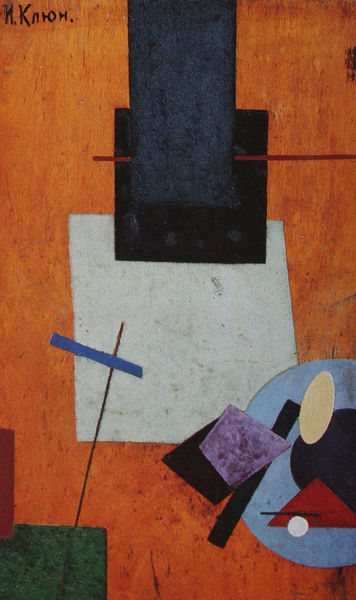
Titel: Suprematistische Komposition
Künstler: Iwan Kljun
Standort: Ludwigshafen
Institution: Wilhelm-Hack-Museum
Schlagwörter: blau, gemälde, weiß, dreieck, komposition, kubismus, grau, orange, rot, öl, auge, oval, abstrakt, fläche, flächen, farbe, formen, form, konstruktion, russe, geometrie, quadrat, viereck, miro, trapez, kyrillisch, russich, h., klin, traez